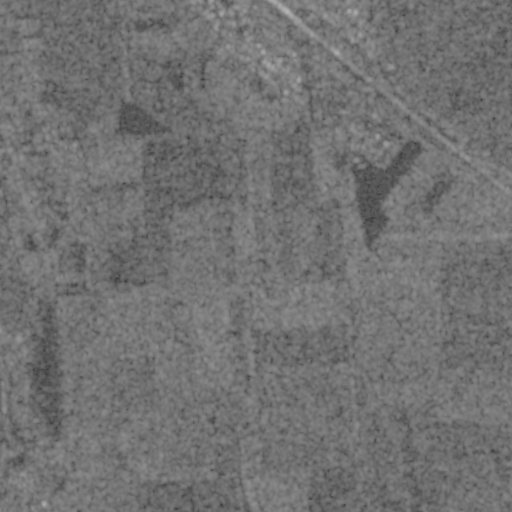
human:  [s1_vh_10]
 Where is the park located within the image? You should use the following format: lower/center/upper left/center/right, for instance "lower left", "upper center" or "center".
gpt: The park is located in the center left of the image.
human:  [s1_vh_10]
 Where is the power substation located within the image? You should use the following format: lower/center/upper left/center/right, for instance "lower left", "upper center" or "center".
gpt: The power substation is located in the upper right of the image.
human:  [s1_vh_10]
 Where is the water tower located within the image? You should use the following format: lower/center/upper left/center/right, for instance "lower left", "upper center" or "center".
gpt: The water tower is located in the upper center of the image.
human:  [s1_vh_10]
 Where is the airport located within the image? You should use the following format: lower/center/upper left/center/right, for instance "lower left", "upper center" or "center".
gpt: There is no airport in the image.

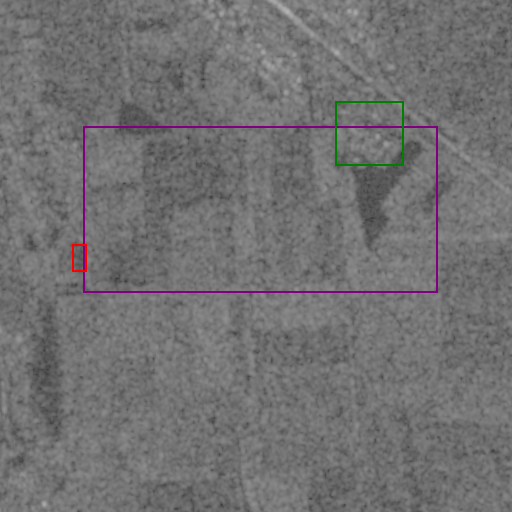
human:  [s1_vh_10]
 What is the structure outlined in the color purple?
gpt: The structure outlined in purple is a crop field.
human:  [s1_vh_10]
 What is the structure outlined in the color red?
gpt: The structure outlined in red is a park.
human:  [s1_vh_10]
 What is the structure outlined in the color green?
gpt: The structure outlined in green is a power substation.
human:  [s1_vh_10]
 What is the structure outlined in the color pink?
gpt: There is no pink outline.